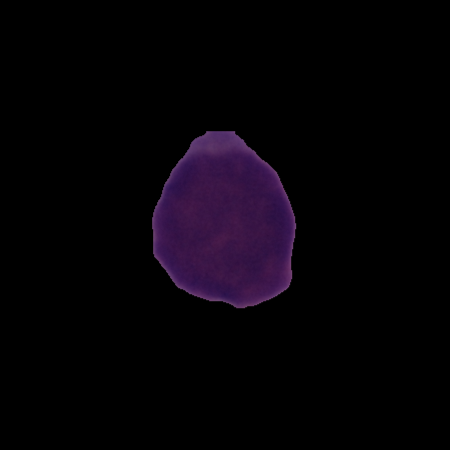
Label: cancer